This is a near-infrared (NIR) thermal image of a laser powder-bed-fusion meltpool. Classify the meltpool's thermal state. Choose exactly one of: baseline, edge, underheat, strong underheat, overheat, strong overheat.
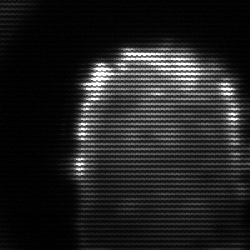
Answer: baseline